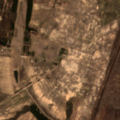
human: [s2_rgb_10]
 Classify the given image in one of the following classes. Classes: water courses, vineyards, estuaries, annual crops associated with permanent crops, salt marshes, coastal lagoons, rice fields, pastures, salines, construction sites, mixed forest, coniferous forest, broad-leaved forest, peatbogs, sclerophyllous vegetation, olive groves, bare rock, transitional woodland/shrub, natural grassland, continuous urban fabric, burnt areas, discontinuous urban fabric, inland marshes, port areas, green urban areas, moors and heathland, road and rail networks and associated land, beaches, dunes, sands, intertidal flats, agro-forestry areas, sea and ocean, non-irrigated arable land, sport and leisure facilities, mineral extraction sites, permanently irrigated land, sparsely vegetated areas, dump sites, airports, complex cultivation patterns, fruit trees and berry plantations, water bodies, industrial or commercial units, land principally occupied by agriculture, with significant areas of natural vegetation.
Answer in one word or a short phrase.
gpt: non-irrigated arable land, pastures, broad-leaved forest, transitional woodland/shrub